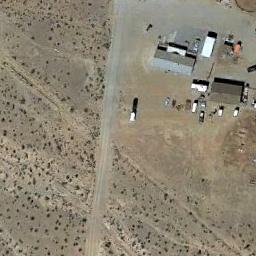
Label: residential